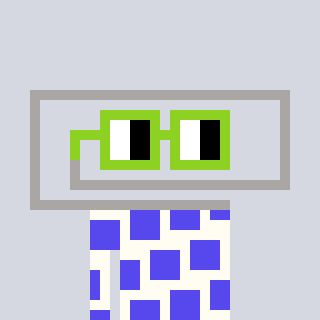
a pixel art character with square light green glasses, a paperclip-shaped head and a grayscale-colored body on a cool background